Interaction volume radius: 5 \u00c5
Interaction volume height: 15 \u00c5
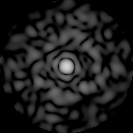
Disorder parameter: 0.853